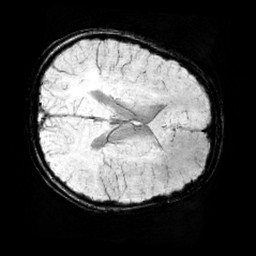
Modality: minIP
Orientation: axial
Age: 12
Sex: male
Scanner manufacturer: siemens
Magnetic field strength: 3 T
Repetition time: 0.027 s
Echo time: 0.02 s